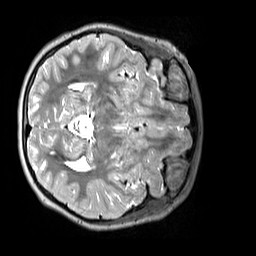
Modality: T2w
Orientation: axial
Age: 10
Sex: female
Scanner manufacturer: siemens
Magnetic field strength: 3 T
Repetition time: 3.2 s
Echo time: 0.408 s